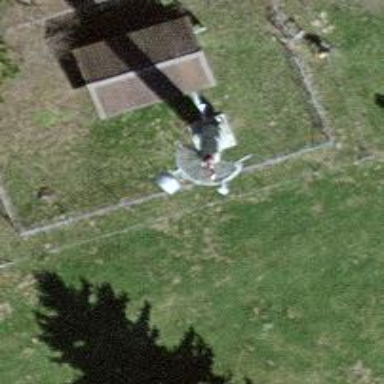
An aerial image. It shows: Communication tower.